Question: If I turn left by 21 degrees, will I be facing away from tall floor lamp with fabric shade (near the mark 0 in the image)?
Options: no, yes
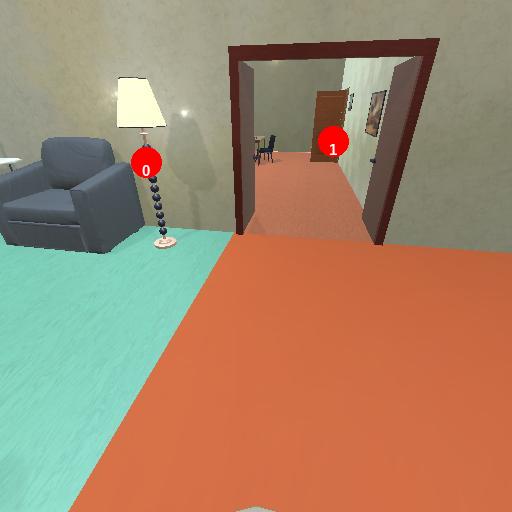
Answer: no